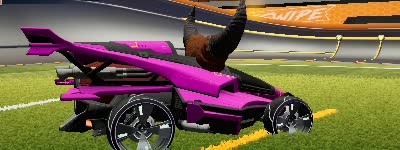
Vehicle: aftershock